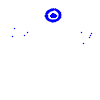
Particle: electron